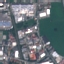
Land use / land cover: Industrial